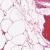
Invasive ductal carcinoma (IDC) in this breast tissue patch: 0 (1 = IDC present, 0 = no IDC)